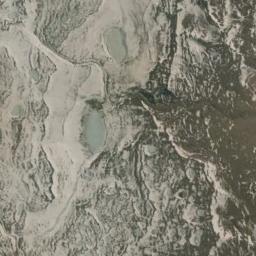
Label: desert